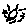
Label: sun